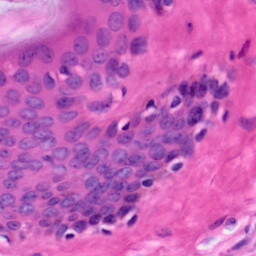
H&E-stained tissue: Skin